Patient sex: M
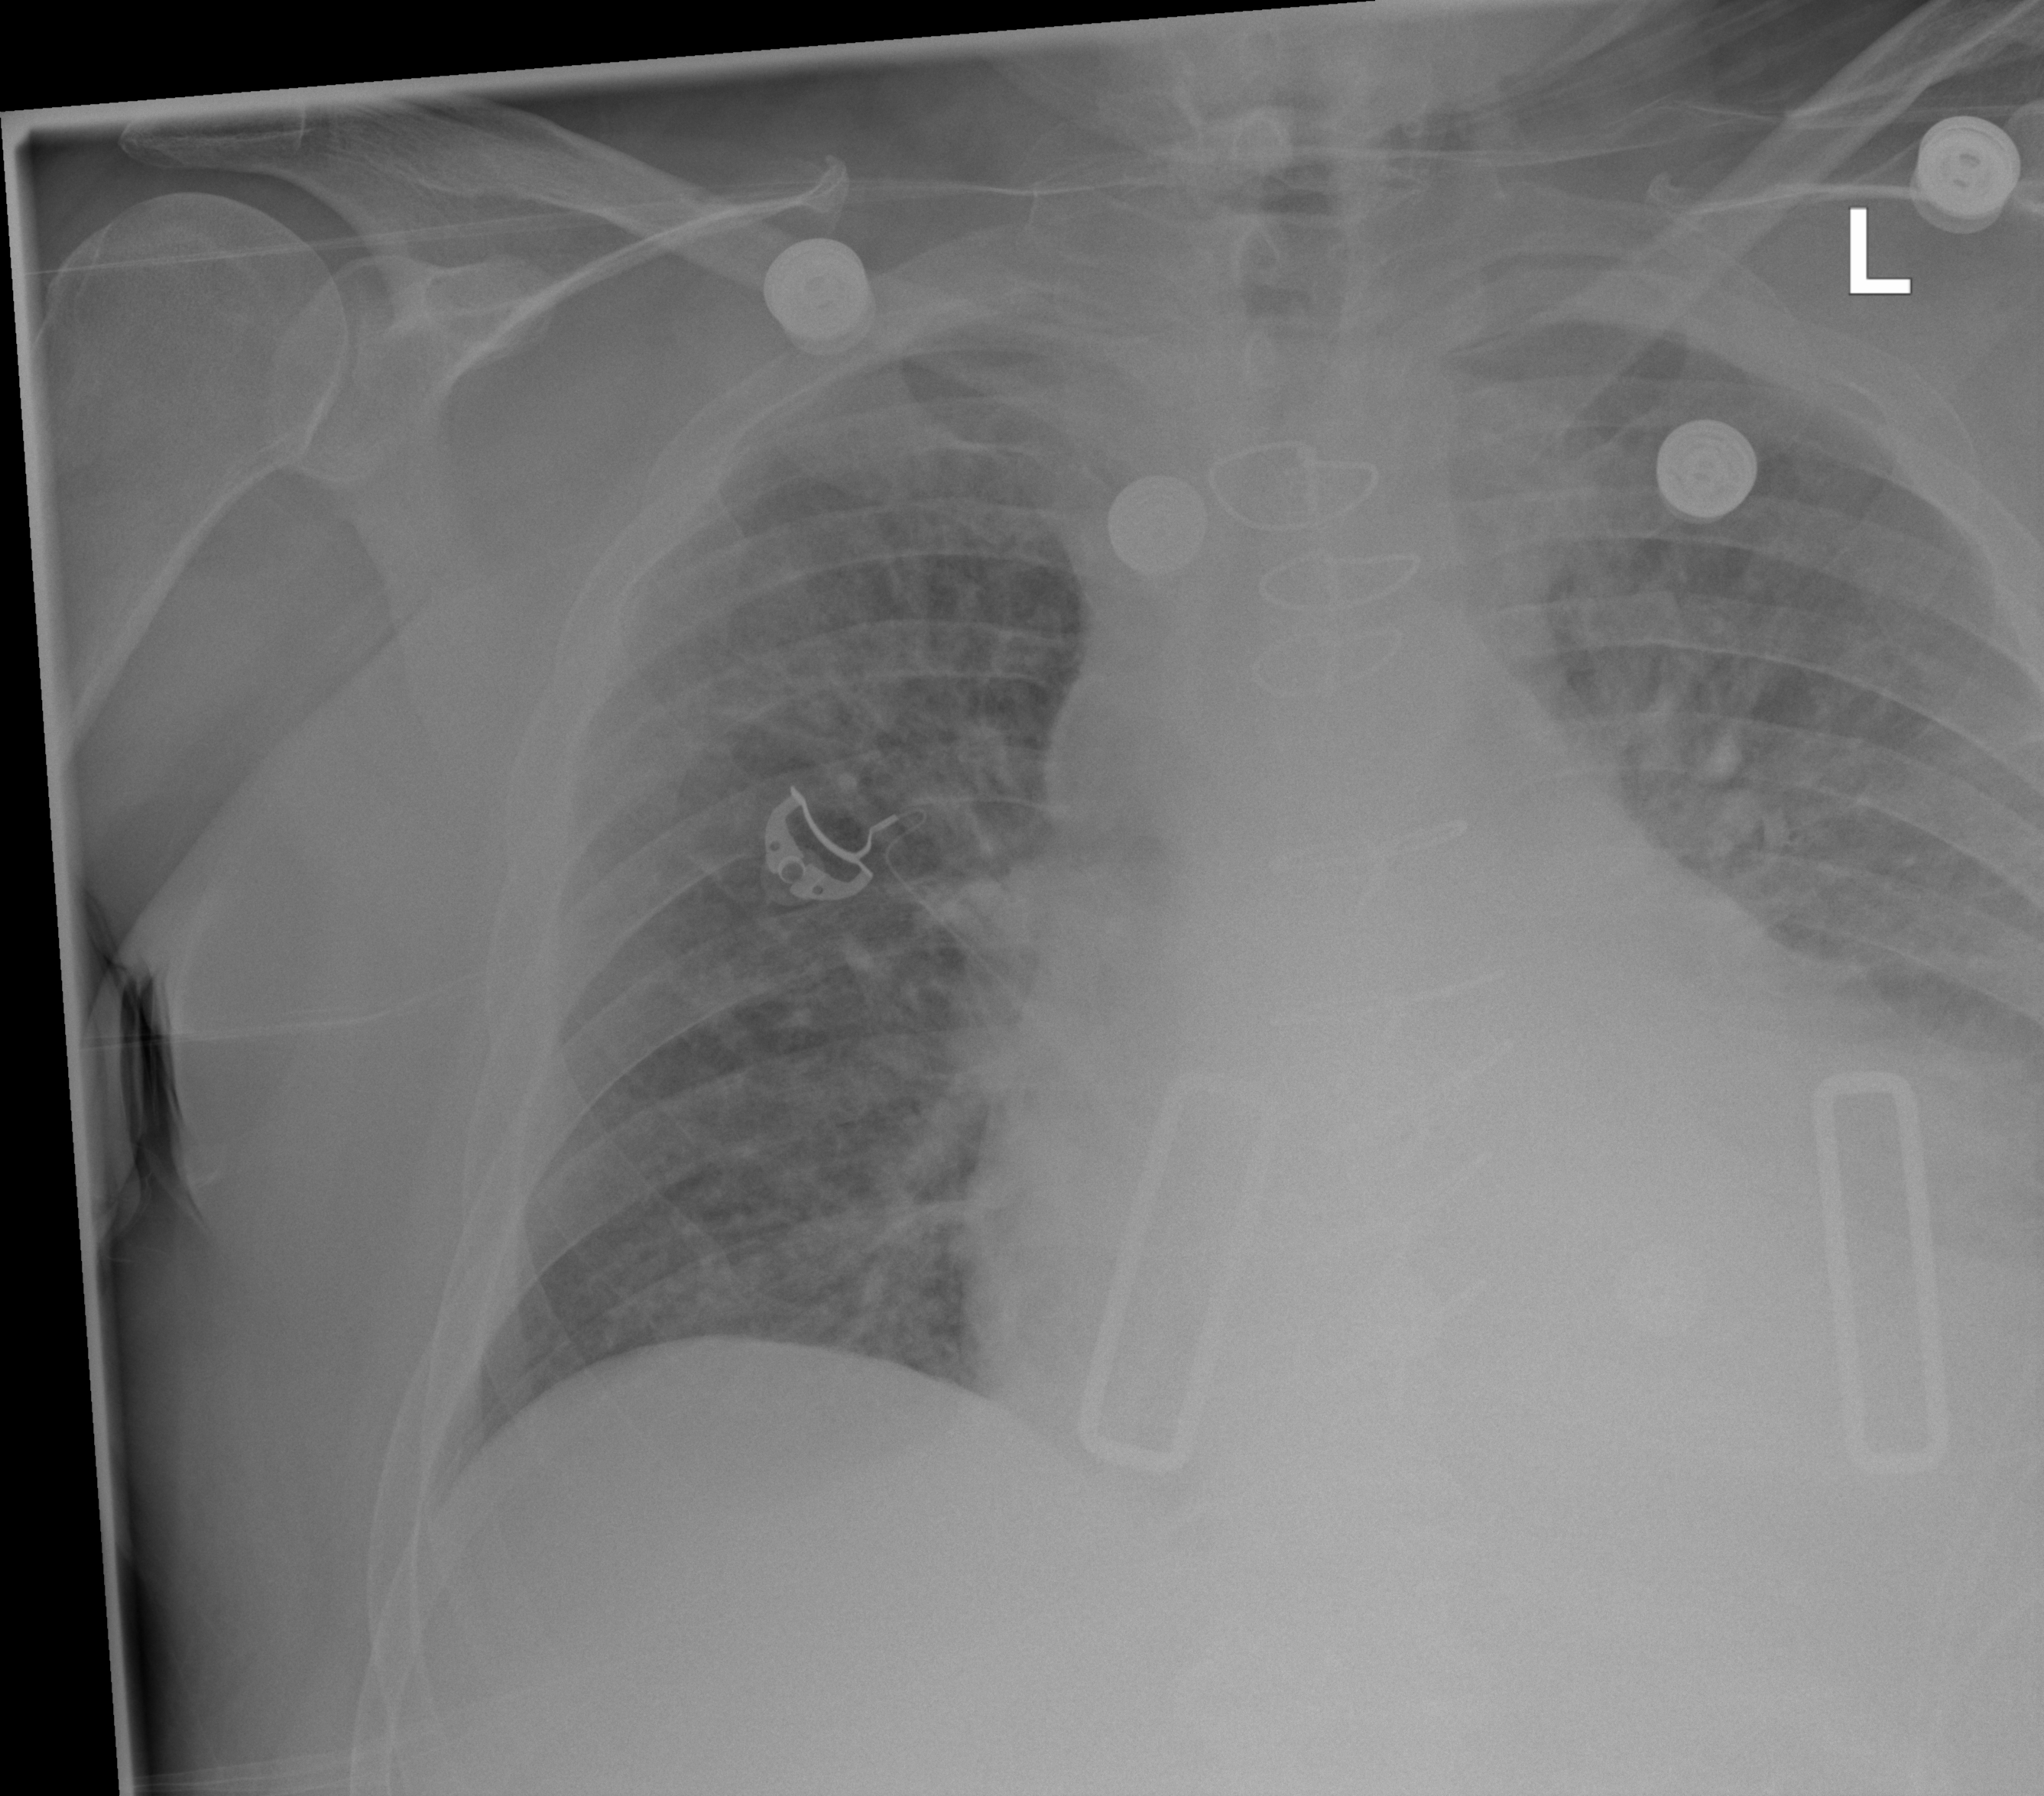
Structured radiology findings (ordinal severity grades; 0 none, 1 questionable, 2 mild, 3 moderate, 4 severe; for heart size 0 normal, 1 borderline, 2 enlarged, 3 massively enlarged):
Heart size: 2
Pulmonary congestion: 2
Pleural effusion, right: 0
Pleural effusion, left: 0
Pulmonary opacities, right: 0
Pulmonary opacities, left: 0
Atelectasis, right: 0
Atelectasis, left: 2